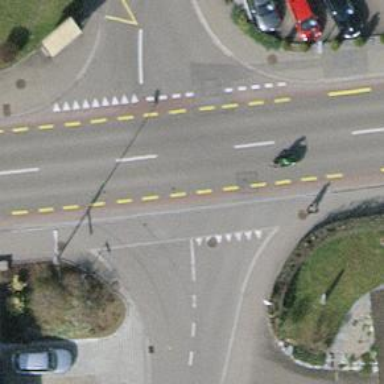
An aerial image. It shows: Primary road with asphalt surface and designated cycle lane.